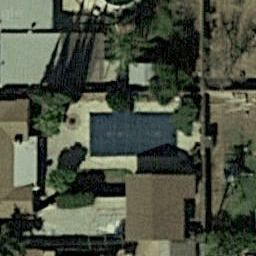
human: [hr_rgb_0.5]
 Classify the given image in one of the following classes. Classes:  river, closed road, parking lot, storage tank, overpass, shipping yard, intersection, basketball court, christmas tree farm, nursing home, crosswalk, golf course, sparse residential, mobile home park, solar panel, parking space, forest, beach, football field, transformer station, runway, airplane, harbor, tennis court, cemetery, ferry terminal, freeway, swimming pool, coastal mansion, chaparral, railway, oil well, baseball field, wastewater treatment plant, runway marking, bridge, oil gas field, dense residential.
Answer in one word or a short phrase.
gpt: swimming pool